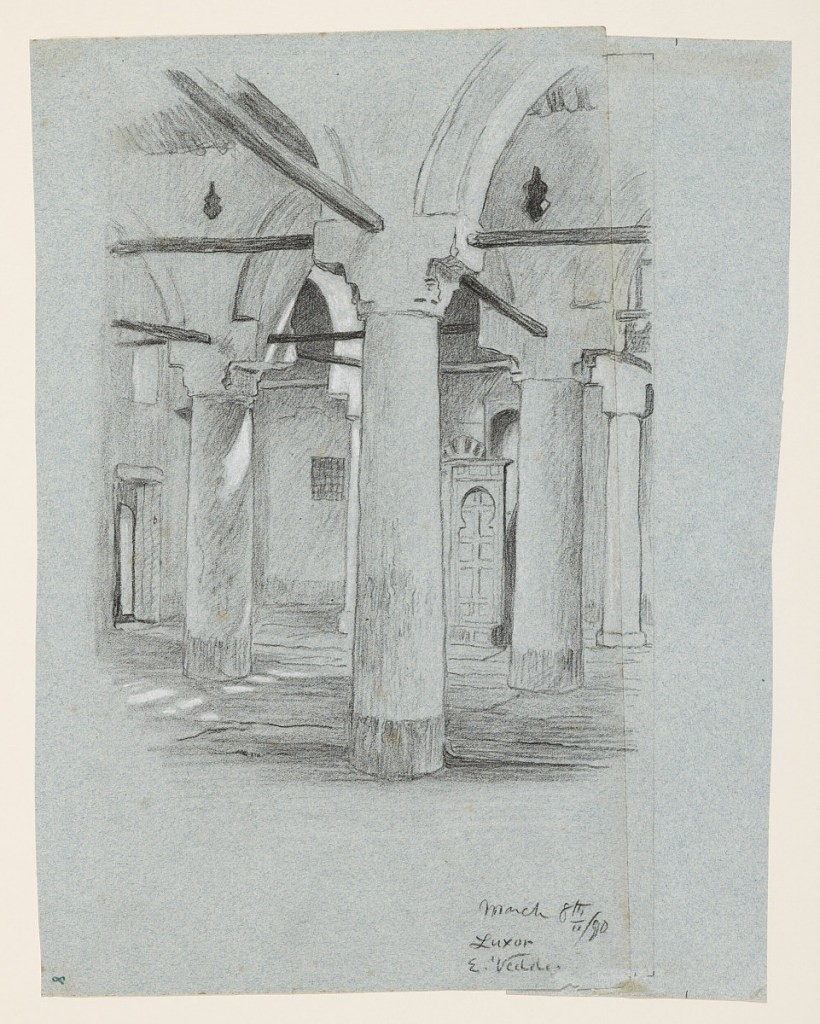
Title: Luxor, Egypt
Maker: Elihu Vedder, American, 1836 – 1923
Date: March 8, 1890
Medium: Pastel crayon on blue-gray wove paper
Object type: Drawing
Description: Interior of a columned hall, with a series of arches springing transversely from the columns. Braces at the level of the capitals run at right angles to one another.